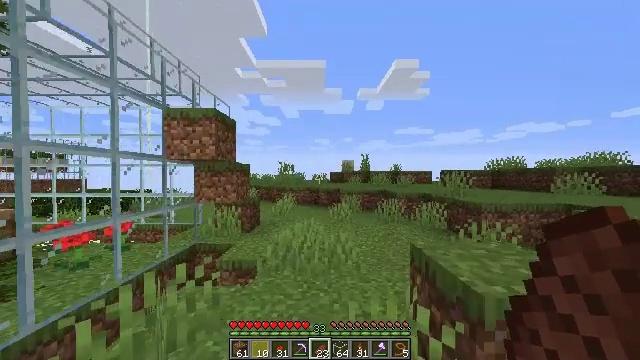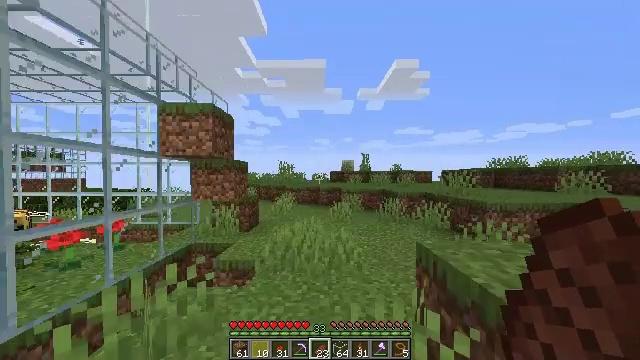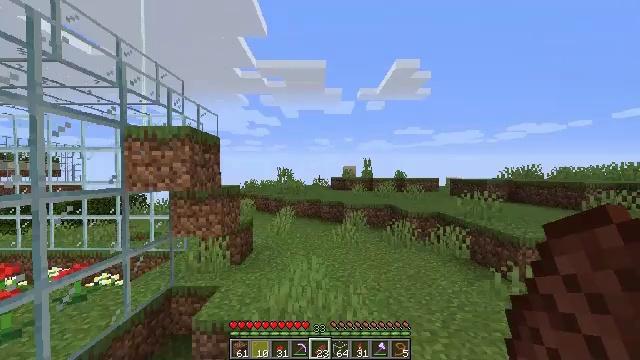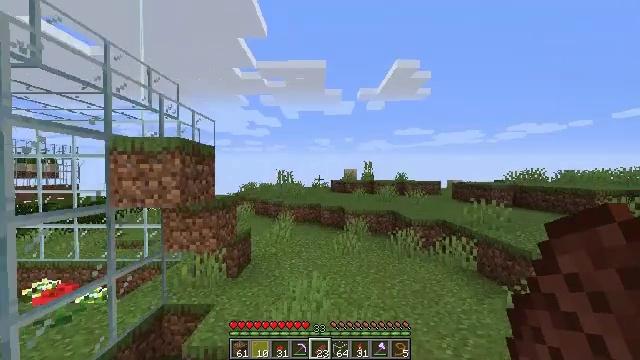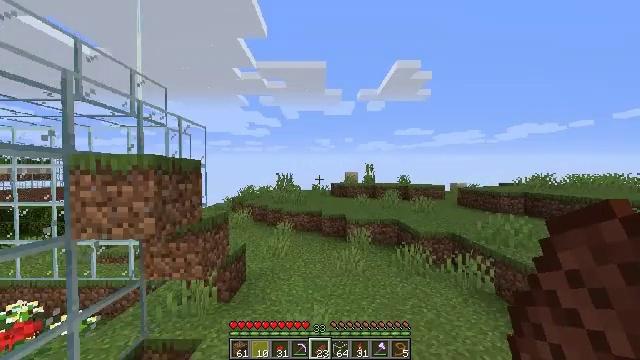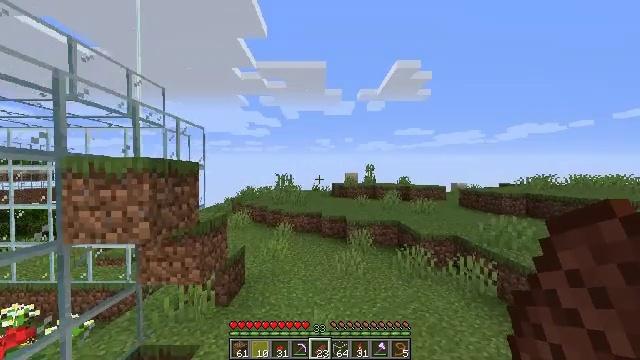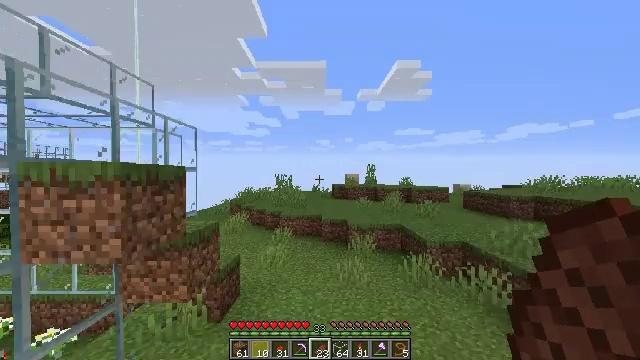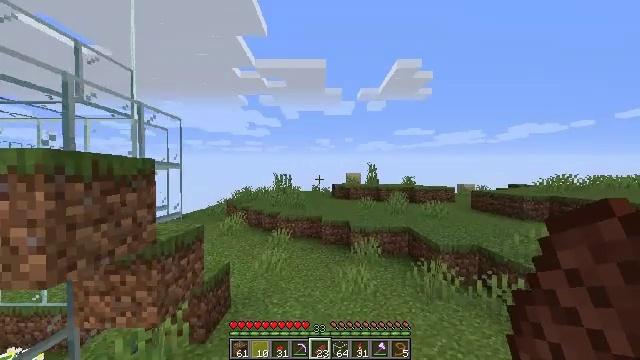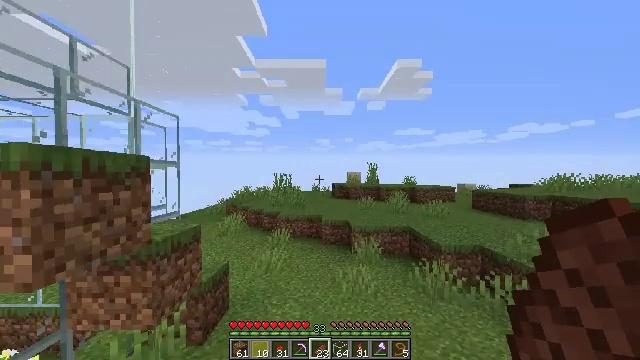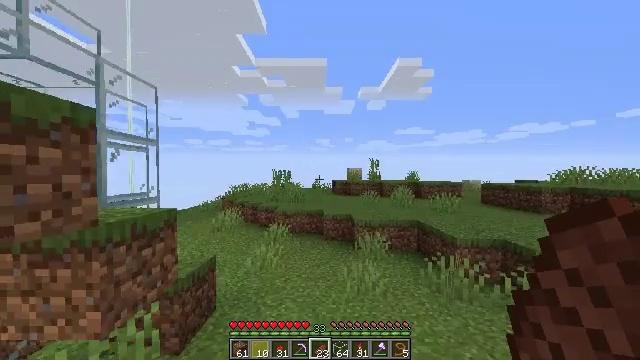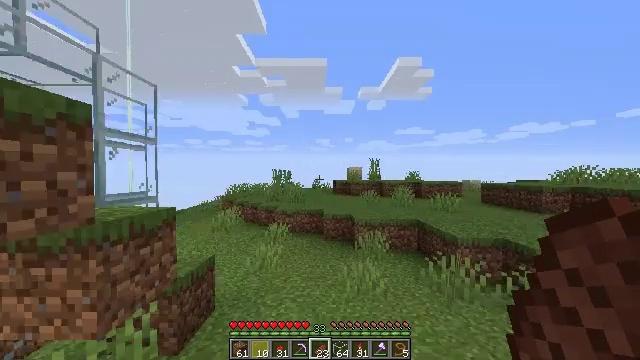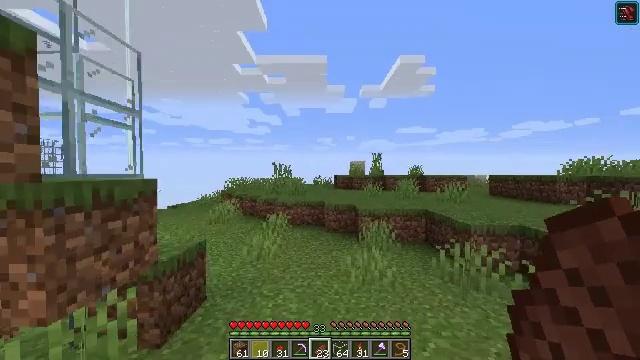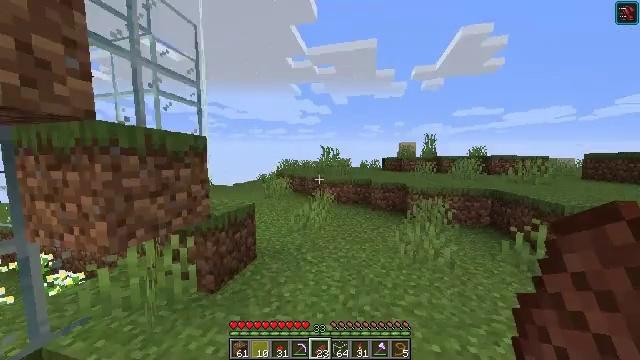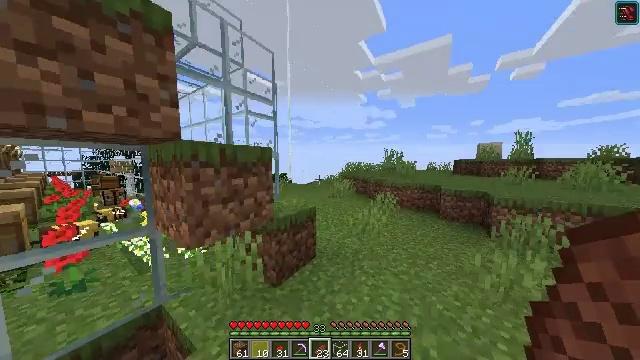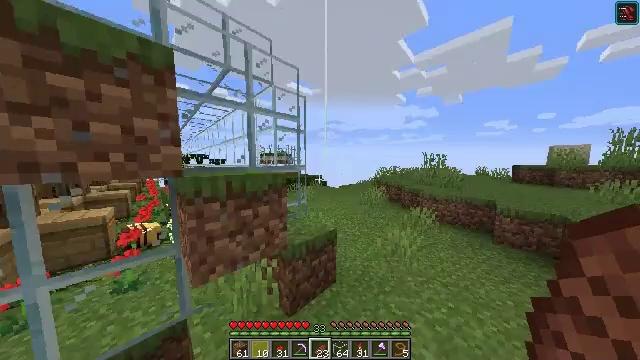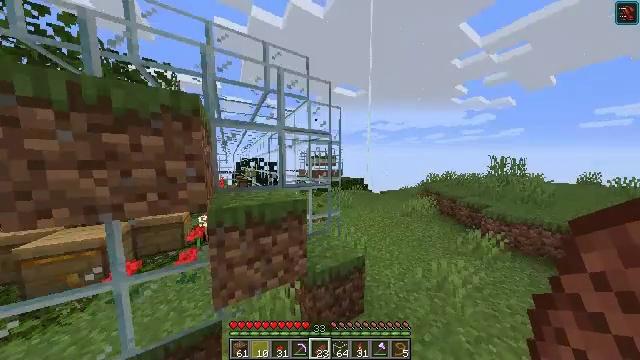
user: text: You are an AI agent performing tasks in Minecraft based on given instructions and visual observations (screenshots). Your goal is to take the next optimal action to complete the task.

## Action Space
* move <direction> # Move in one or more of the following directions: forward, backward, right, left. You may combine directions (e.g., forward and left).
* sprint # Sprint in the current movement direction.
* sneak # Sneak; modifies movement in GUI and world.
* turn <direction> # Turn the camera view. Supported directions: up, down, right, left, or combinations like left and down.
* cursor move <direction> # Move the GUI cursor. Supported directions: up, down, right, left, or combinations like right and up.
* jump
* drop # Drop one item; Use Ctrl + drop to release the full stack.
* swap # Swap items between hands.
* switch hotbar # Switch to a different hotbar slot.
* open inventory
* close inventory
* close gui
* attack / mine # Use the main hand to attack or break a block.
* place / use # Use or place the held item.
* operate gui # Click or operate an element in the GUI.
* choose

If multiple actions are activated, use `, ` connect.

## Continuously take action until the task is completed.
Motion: motion action
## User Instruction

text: Combine 4 honeycombs to form a honeycomb block.
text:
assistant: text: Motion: move forward, jump
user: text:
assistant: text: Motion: move forward, jump
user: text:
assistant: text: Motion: move forward, jump
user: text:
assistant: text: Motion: move forward, jump
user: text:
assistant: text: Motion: move forward, jump
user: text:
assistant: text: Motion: move forward, jump
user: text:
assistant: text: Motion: move forward, jump
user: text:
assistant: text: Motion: move forward, jump
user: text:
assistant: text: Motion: move forward, jump
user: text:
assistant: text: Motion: move forward, jump
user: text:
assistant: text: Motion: move forward, jump
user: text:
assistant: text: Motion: move forward, turn left and down, jump
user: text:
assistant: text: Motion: move forward and move right, turn left, jump
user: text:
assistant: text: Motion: move forward and move right, turn left, jump
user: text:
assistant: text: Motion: move forward and move right, turn left, jump
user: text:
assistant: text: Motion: move forward and move right, turn left, jump
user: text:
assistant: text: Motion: move forward and move right, turn left, jump
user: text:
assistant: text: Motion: move forward and move right
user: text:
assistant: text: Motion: move forward and move right
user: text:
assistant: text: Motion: move forward and move right, turn left
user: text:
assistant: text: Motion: move forward and move right, turn left
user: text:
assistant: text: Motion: move forward and move right, turn left
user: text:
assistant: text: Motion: move forward and move right, turn left
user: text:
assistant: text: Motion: move forward
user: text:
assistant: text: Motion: move forward
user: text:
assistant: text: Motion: move forward
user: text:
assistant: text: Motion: move forward, turn up
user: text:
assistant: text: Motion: move forward, turn up
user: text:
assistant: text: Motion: move forward
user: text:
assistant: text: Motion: move forward